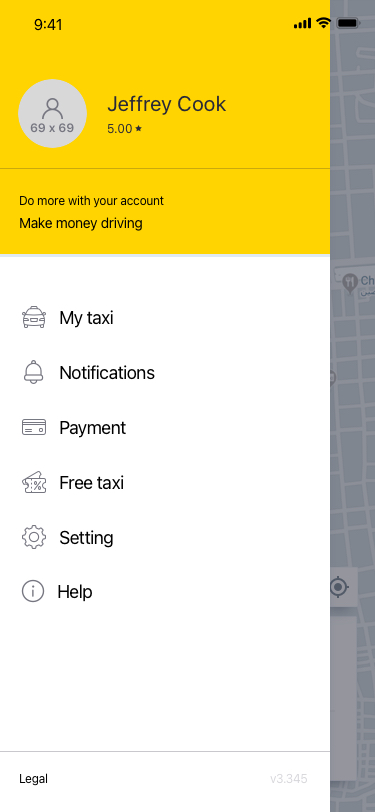
Text in this UI design:
Where are you going
620 Sipes Way
I’m going to….
My Location
Jeffrey Cook
5.00
Do more with your account
Make money driving
Legal
v3.345
My taxi
Notifications
Payment
Free taxi
Setting
Help